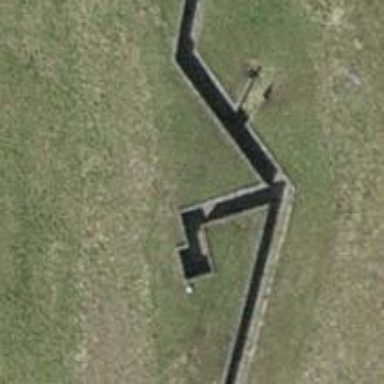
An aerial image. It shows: Military trench.